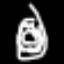
Label: donut